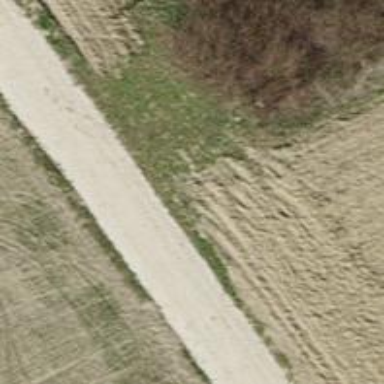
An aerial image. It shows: Track with pebblestone surface graded as grade3.